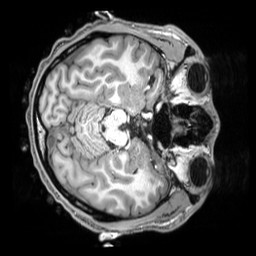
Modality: T1w
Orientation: axial
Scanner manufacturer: siemens
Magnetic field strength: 3 T
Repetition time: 2.5 s
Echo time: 0.00343 s